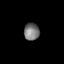
Tissue: skin
Cell type: Others
Senescence score: 0.7151
Nuclear area (px): 257
Mean DAPI intensity: 119.774